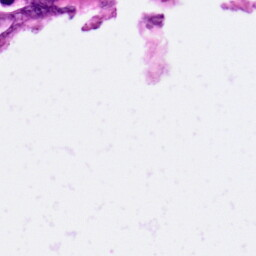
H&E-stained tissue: Pancreatic